Interaction volume radius: 10 \u00c5
Interaction volume height: 10 \u00c5
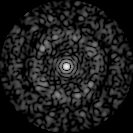
Disorder parameter: 0.8056